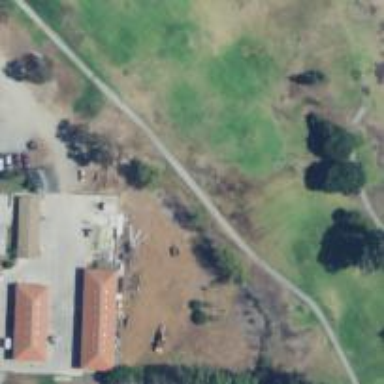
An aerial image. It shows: Golf cartpath that is also road path.